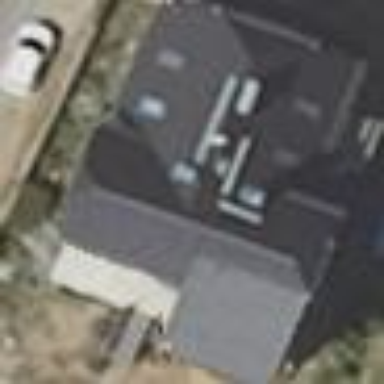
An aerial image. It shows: Detached building with half-hipped roof.